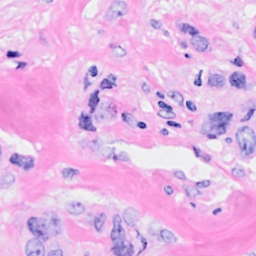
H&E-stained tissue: Breast